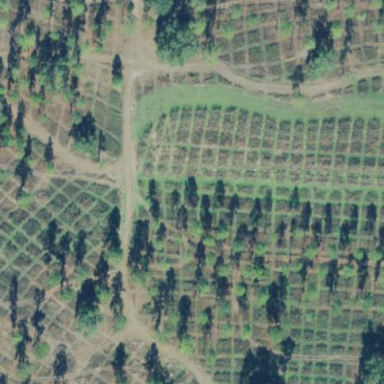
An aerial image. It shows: Orchard.